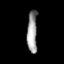
Tissue: lung
Cell type: Endothelial cells
Senescence score: 0.6013
Nuclear area (px): 421
Mean DAPI intensity: 152.268